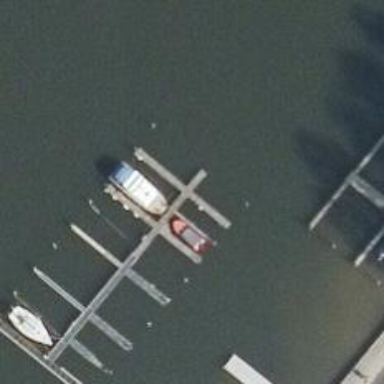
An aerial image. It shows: Man-made pier.